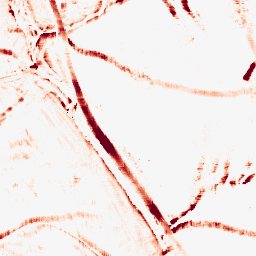
Category: morphological
Decomposition family: morphological_rect
Decomposition parameters: operation: opening
width: 10
height: 10
Upsampling method: quartic
Upsampling parameters: scale: 8
Upsampling scale: 8